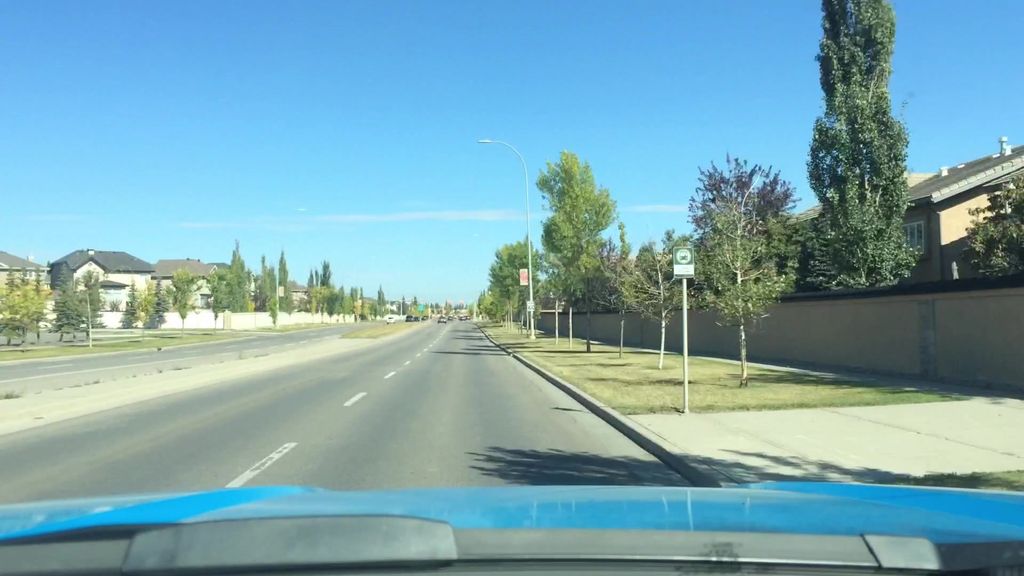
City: calgary